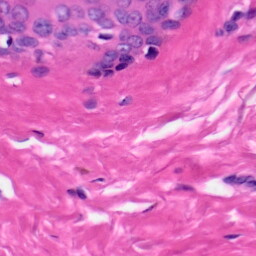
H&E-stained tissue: Skin